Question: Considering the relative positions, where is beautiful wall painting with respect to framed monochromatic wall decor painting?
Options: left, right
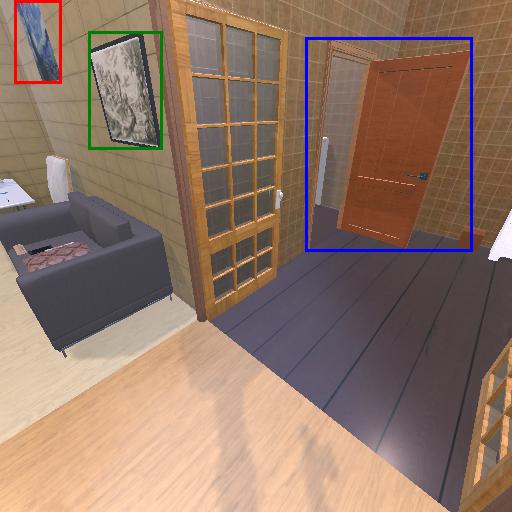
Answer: left